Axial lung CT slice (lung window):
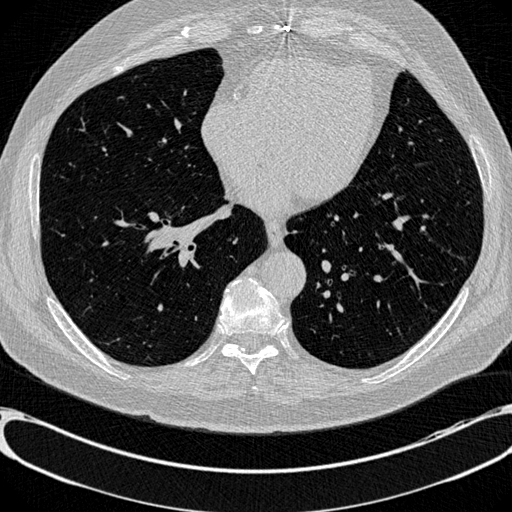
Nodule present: no